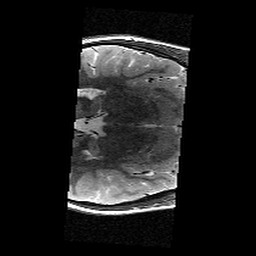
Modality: T2w
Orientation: axial
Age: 11
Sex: female
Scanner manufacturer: siemens
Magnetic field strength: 3 T
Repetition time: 9.23 s
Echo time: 0.067 s